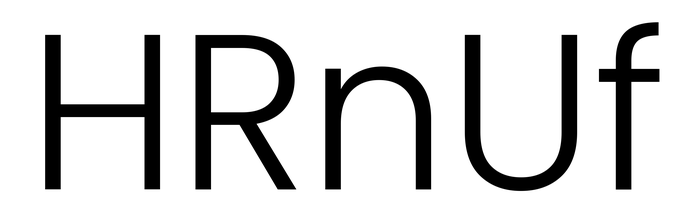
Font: Poppins-Light